Question: I am trying to make a simple plot that shows a lot of curves that belong to a large dataset with a certain order, let's say plot 1..n. The shape of the curves changes gradually with increasing n. It is not important that readers can see exactly which plot belongs to which value of n, but they should be able to guess in which order of magnitude n is.
I therefore do something like this:
'''
nValues = range(0,30)
xValues = np.linspace(0,10)
dataset = [(xValues-5-0.5*n)**2 for n in nValues]
colors = {n: colorsys.hsv_to_rgb(hue,0.9,0.7) for n,hue in zip(nValues,np.linspace(0,0.7,len(nValues)))}
for n in nValues:
plt.plot(dataset[n],color=colors[n])
'''
(Just to be clear, this is just for the example, my data is actually stored in a nice pandas dataframe.)

Instead of a legend, I would like to add a colorbar next to the plot with perhaps a couple of tickmarks and labels (at least the minimum and the maximum), to indicate which color belongs to which value of n, but I don't know how to accomplish this. I figured things might be easier if I actually get my plot colors from a ColorMap, but I also don't know how to do that and I also wouldn't know how to proceed from there.
Any pointers are welcome!
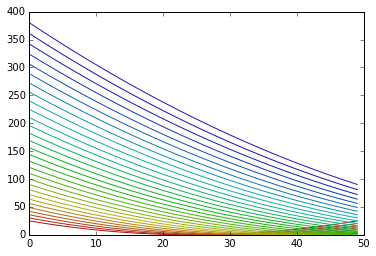
Answer: Both @tom and @Joe Kington are right: this has been asked before. However, I tried to make an example with slighty less efforts as the linked answers.
To use a colormap (which always maps values from [0,1] to color), you first need to normalize your data. For that you can use the 'Normalize' class. The 'ScalarMappable' instance is only required if you intend to create a colorbar.
'''
import matplotlib.pyplot as plt
import matplotlib.colors as mcolors
import matplotlib.cm as cm
import numpy as np
# your dataset
nValues = np.arange(0,30)
xValues = np.linspace(0,10)
dataset = [(xValues-5-0.5*n)**2 for n in nValues]
# setup the normalization and the colormap
normalize = mcolors.Normalize(vmin=nValues.min(), vmax=nValues.max())
colormap = cm.jet
# plot
for n in nValues:
plt.plot(dataset[n], color=colormap(normalize(n)))
# setup the colorbar
scalarmappaple = cm.ScalarMappable(norm=normalize, cmap=colormap)
scalarmappaple.set_array(nValues)
plt.colorbar(scalarmappaple)
# show the figure
plt.show()
'''
Result: